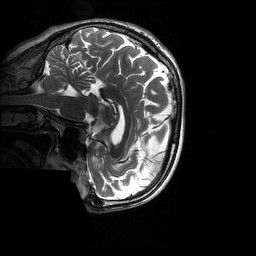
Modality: T2w
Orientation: sagittal
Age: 21
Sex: male